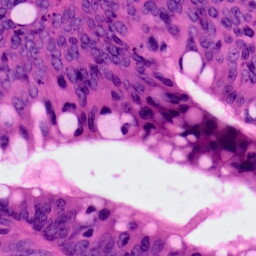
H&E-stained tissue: Colon